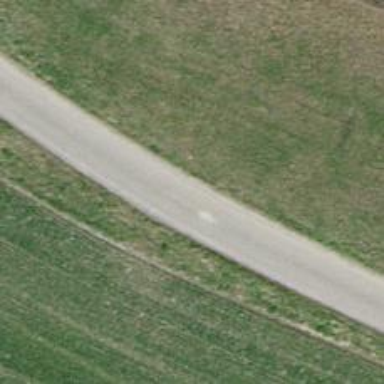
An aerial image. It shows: Asphalt road designated for service vehicles.